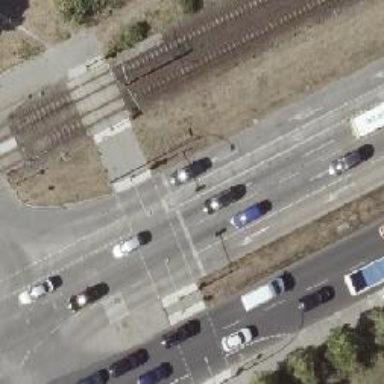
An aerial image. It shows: Road crossing with traffic signals.